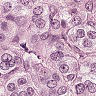
Metastatic tissue present: yes